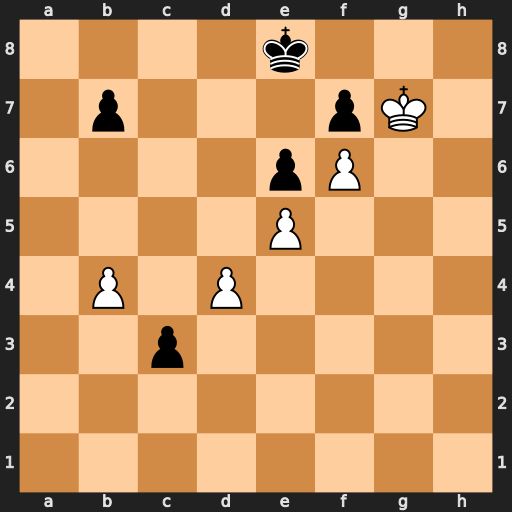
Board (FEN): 4k3/1p3pK1/4pP2/4P3/1P1P4/2p5/8/8
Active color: w
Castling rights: -
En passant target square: -
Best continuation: d5 c2 dxe6 fxe6 f7+ Kd7 f8=Q